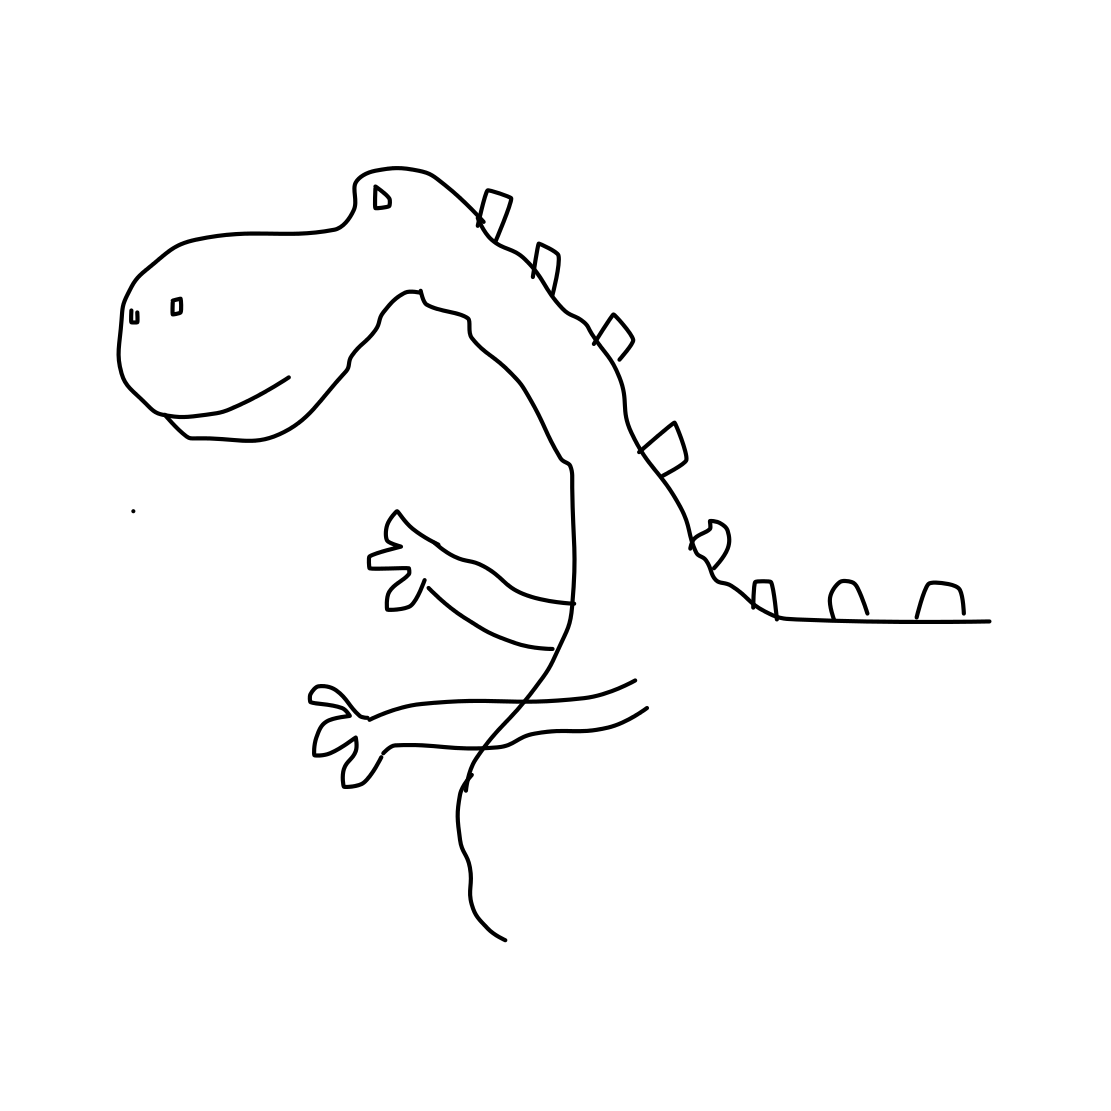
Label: dragon